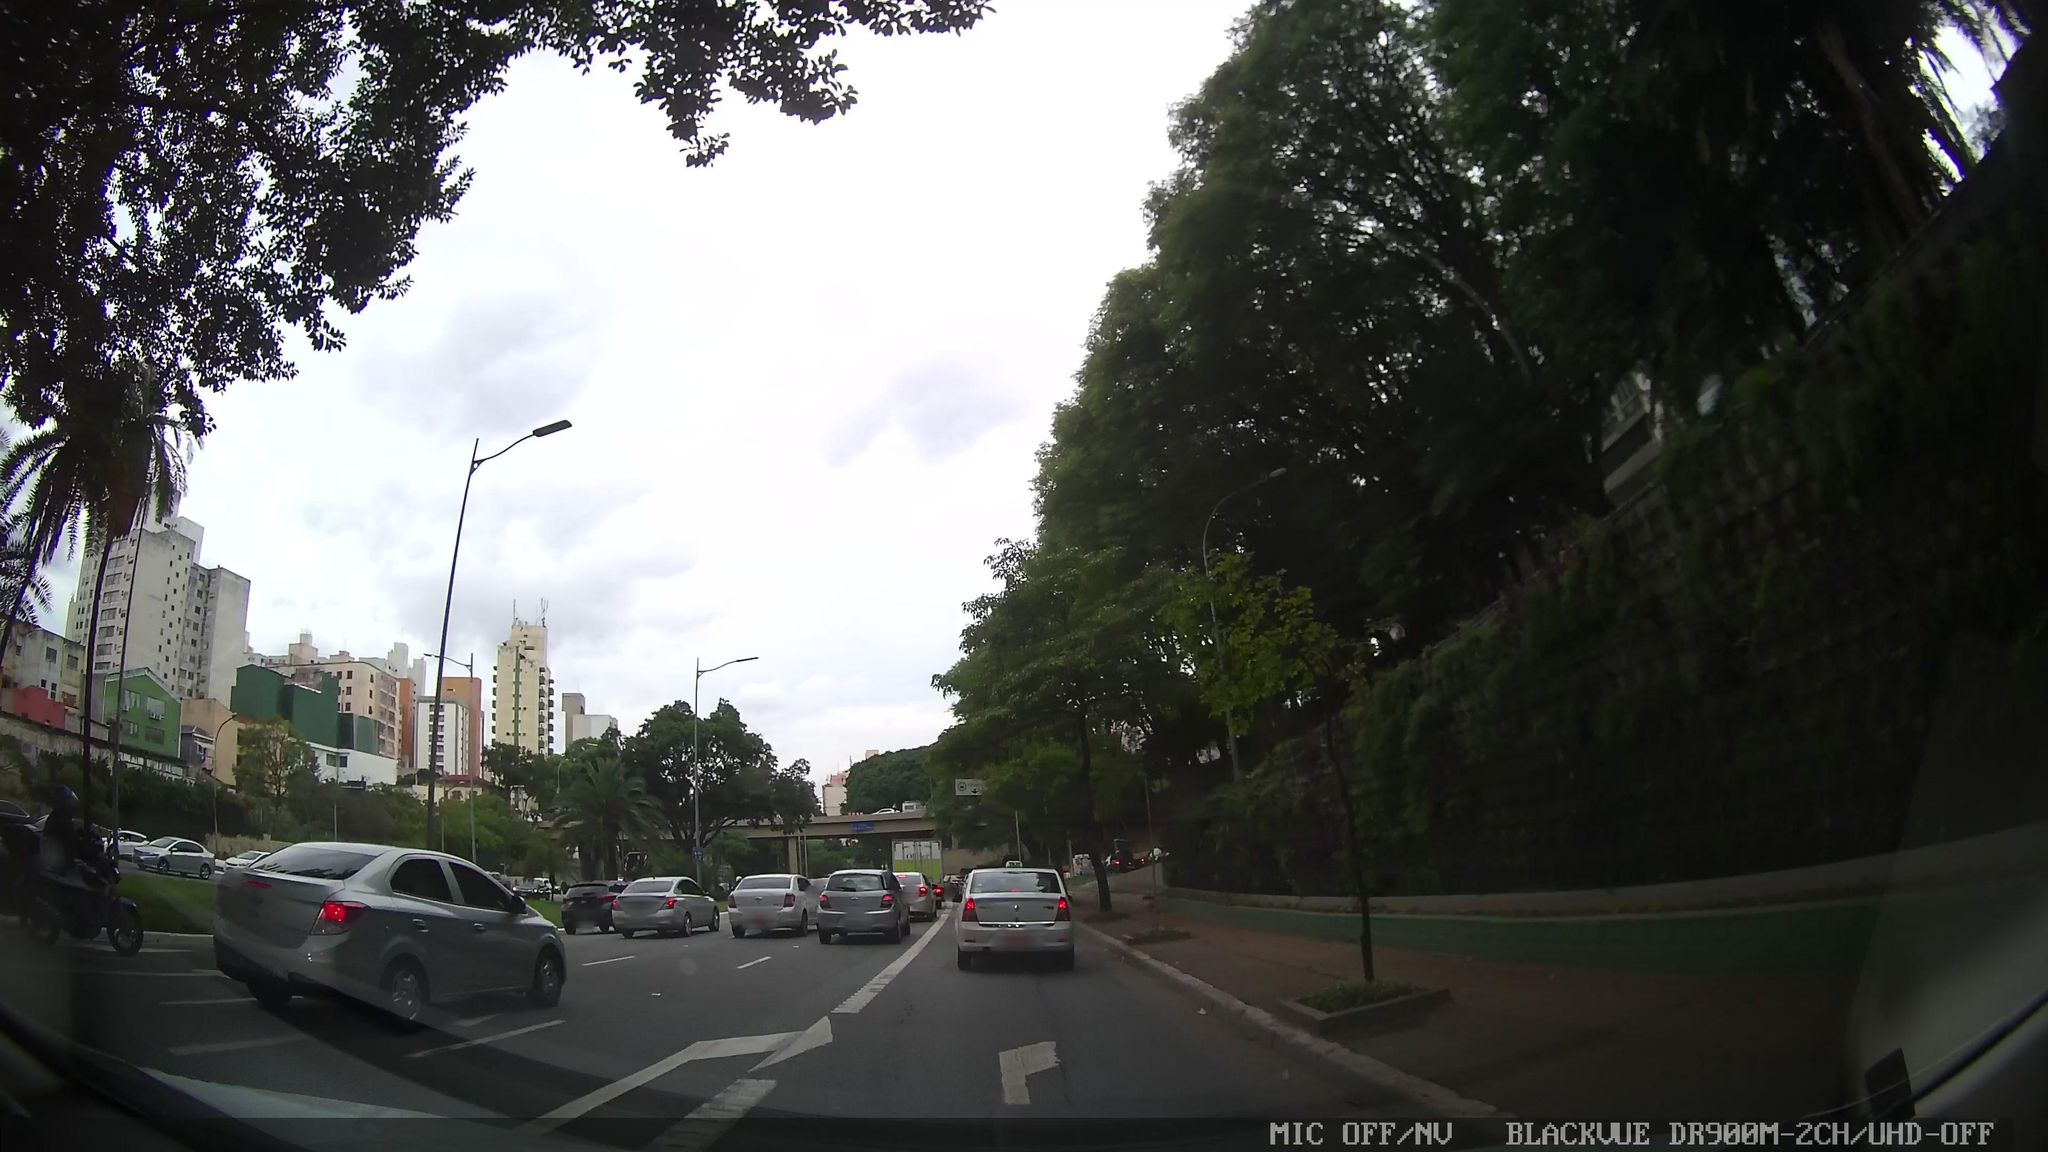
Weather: cloudy
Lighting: day
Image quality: good
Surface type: driving surface
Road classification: trunk
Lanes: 5
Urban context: urban centre
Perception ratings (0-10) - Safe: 6, Lively: 4.97, Beautiful: 8.78, Boring: 1.83, Depressing: 0.84, Wealthy: 2